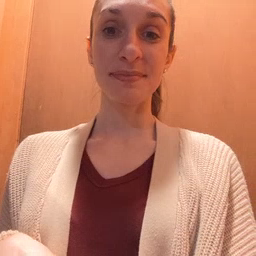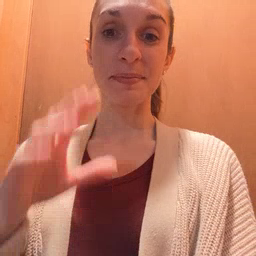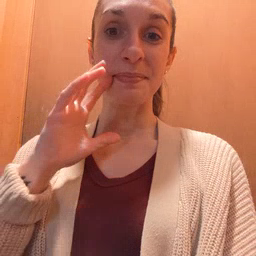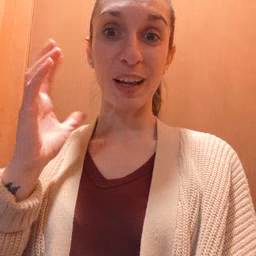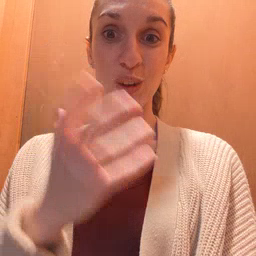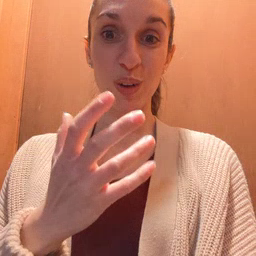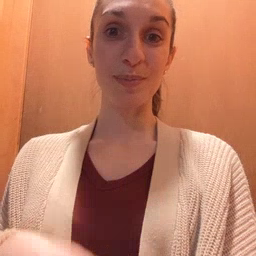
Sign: balloon